【题型】填空题　【知识点】函数　【难度】easy
若 $f(x) = x^3 - x^{\frac{1}{2}}$，则满足 $f(x) < 0$ 的 $x$ 的取值范围是\underline{\qquad\qquad}.
【解答】
【答案】 $(0,1)$

【解析】 $f(x) = x^3 - x^{\frac{1}{2}} < 0 \Rightarrow x^3 < x^{\frac{1}{2}}$，即 $y=x^3$ 的图象在 $y=x^{\frac{1}{2}}$ 图象的下方，

由图可知，$x \in (0,1)$.

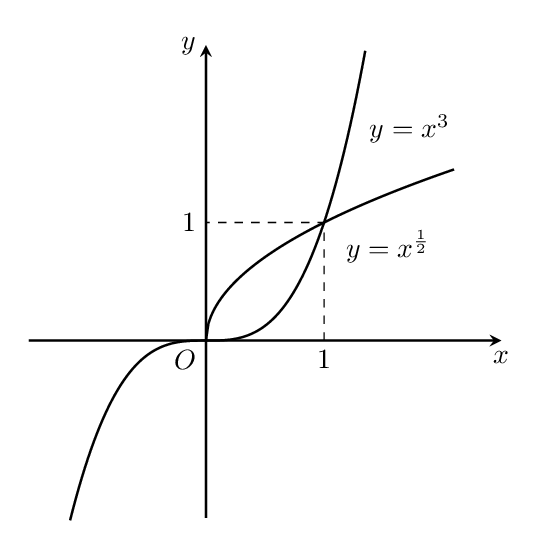